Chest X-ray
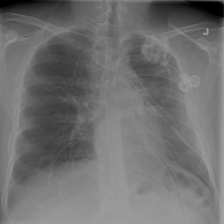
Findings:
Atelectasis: negative
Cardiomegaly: negative
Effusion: negative
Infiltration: negative
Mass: positive
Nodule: negative
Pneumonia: negative
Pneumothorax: positive
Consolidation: negative
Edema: negative
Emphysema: negative
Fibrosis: negative
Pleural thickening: negative
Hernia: negative